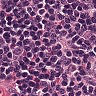
Metastatic tissue present: no